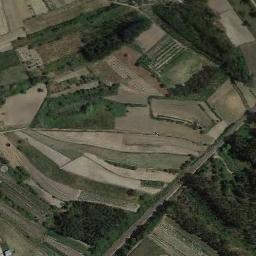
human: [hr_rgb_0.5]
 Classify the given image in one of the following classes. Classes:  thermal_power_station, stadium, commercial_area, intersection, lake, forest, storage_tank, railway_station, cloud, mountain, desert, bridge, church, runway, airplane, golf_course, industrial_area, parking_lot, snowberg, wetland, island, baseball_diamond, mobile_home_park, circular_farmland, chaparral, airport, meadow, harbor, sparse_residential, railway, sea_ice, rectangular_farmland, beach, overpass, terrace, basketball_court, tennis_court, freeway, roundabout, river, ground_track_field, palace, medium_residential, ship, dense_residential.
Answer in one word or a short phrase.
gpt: terrace